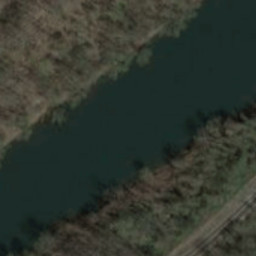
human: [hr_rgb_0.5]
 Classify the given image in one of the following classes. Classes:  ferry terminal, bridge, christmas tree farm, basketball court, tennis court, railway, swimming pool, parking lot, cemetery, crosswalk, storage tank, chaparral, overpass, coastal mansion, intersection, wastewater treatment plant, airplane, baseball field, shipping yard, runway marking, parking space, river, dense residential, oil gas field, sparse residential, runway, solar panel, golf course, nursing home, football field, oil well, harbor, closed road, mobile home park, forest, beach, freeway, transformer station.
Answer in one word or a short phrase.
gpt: river